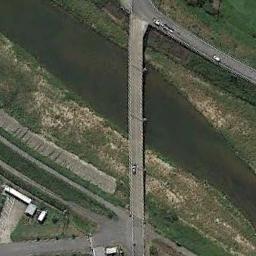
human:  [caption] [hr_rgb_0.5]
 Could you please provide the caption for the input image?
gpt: A bridge built on a dark green river and the flood bed of the river while some roads on both sides of the river .

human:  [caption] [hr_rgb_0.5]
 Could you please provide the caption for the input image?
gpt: Many ships docked on both sides of the river .

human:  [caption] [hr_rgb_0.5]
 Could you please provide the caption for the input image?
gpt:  A bridge that crosses the river bank is connected to the land on both sides of the river  The river is lined with long green river banks .

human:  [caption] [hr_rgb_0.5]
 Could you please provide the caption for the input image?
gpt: A bridge is over the river with some plants beside .

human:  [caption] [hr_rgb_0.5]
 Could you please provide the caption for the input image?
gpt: There are many green plants on both sides of the bridge .